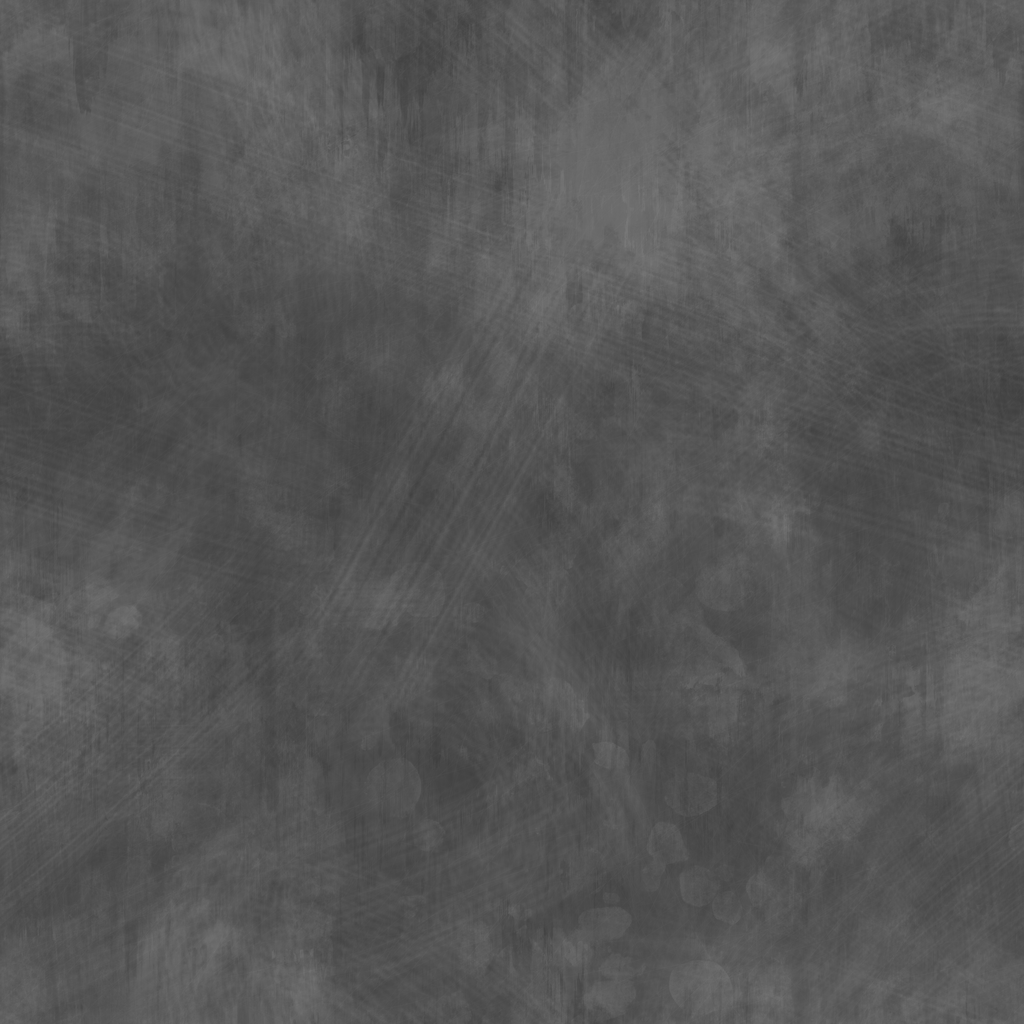
Texture map type: Roughness